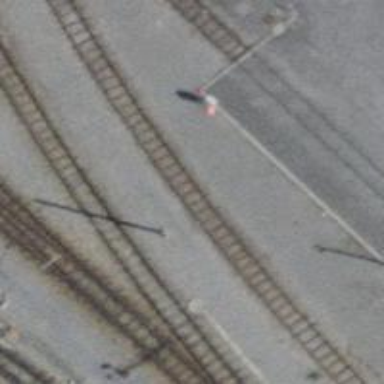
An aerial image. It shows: Narrow-gauge railway with one track passing through service yard. The railway is electrified with contact line.